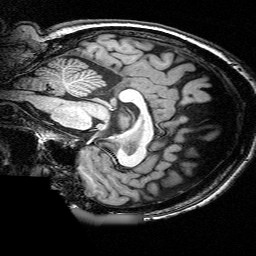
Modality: T1w
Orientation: sagittal
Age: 59
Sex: female
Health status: ill
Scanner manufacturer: siemens
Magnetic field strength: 3 T
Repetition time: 0.0025 s
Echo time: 0.00336 s